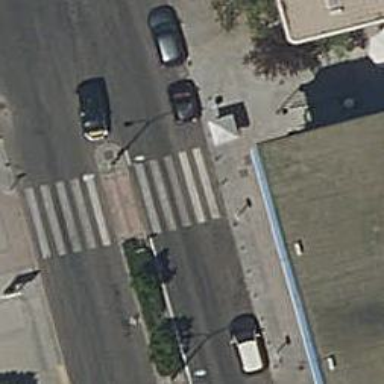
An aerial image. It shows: Marked crossing on footway.